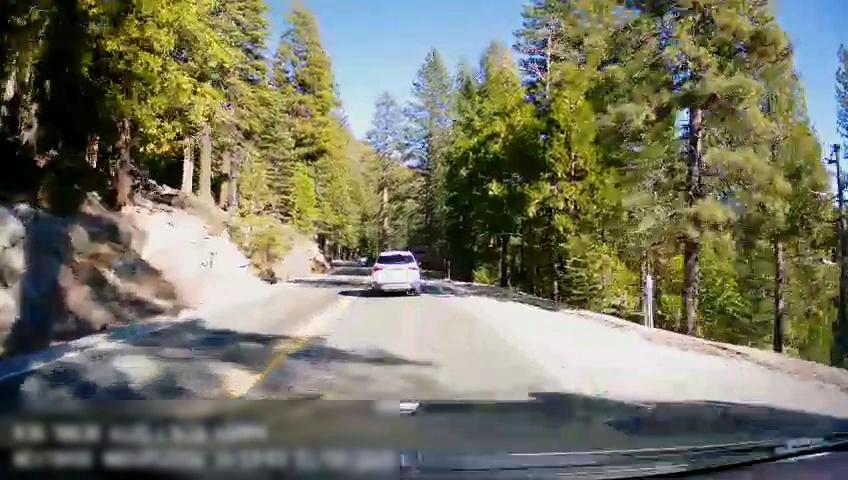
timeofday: Day
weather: Sunny
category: Drivable Space
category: Vehicles | SUV
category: Lanes | Current Lane
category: Lanes | Alternate Lane
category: Lanes | Opposite Lane